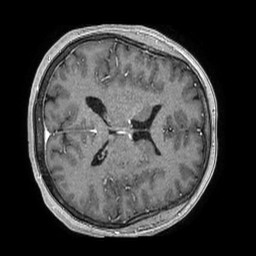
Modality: T1w
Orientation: axial
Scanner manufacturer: philips
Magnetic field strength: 1.5 T
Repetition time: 0.007533 s
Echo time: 0.003425 s